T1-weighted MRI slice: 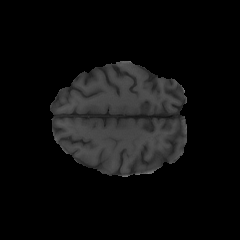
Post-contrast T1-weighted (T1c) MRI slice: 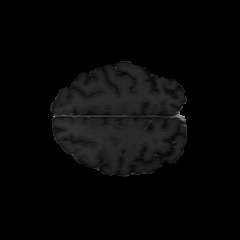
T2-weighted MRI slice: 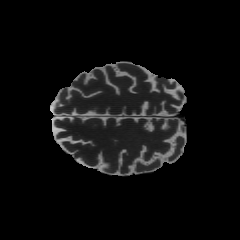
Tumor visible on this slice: no